Field crop: tomato
Growth stage: 2
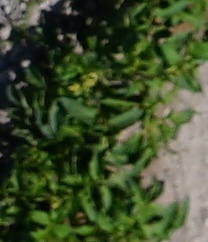
Species: tomato